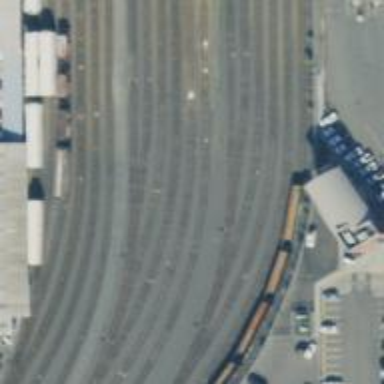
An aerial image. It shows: Railway yard used for servicing trains.